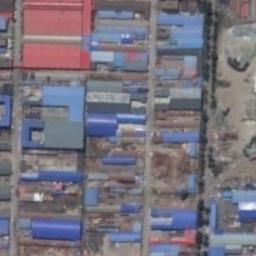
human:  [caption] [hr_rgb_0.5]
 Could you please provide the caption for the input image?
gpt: Many houses of different shapes are in the industrial area .

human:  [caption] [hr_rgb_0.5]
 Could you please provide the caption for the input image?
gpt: Plants and roads in an industrial area .

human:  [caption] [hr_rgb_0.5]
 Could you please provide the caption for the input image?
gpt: There is some green space in the industrial area .

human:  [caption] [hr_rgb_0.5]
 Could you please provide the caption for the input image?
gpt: The industrial area has some workshops of different colors and sizes .

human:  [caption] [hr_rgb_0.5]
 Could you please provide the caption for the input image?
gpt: There are many blue buildings on the industrial area .